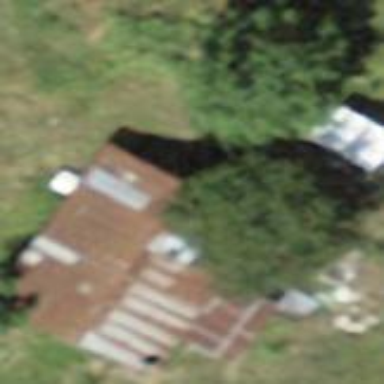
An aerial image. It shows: Detached building.